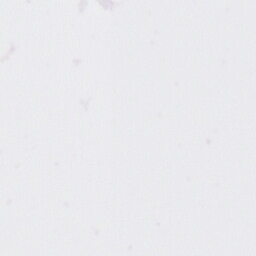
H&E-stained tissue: Skin